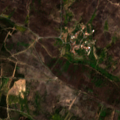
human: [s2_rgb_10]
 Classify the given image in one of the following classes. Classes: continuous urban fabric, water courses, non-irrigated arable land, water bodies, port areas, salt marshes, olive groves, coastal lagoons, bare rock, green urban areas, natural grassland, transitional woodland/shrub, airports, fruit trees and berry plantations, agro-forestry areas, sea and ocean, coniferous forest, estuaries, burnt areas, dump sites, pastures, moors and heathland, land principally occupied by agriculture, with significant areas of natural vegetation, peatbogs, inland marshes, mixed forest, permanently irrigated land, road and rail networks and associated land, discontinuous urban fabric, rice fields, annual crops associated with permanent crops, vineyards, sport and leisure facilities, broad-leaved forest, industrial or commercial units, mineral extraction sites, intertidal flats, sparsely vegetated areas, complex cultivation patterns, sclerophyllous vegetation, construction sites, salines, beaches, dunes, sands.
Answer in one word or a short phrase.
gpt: coniferous forest, transitional woodland/shrub